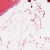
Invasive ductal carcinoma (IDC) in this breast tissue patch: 0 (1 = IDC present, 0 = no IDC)